Field crop: maize
Growth stage: 2
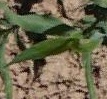
Species: maize